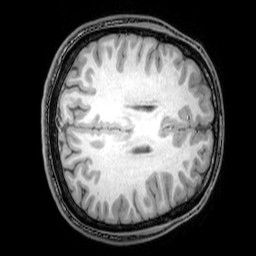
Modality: T1w
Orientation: axial
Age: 22
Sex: male
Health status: healthy
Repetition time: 0.081 s
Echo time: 0.037 s